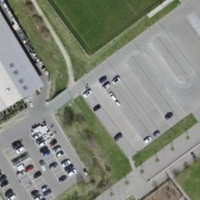
EUNIS habitat code: 53
Species observed at this site:
Cornus sanguinea